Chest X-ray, AP view. Patient: 51 years old, sex F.
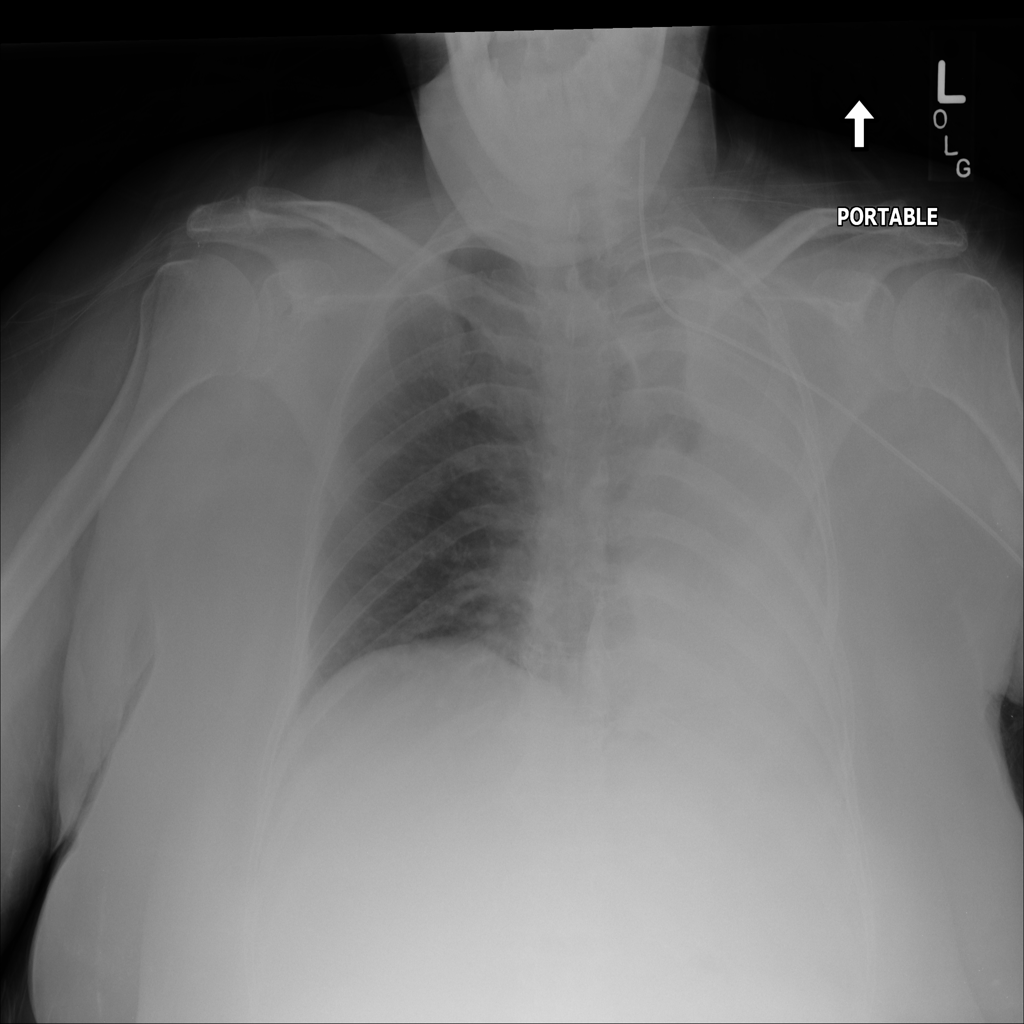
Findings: No Finding